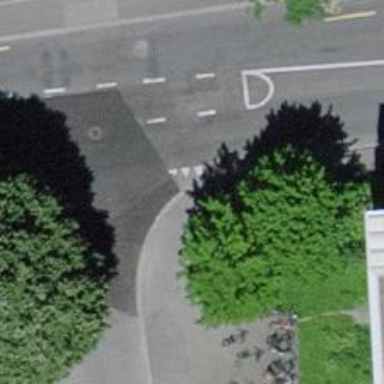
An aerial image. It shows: Kerb barrier.